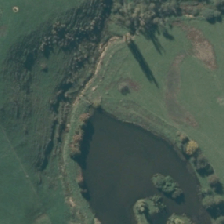
Land cover: lake_pond